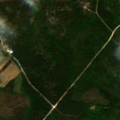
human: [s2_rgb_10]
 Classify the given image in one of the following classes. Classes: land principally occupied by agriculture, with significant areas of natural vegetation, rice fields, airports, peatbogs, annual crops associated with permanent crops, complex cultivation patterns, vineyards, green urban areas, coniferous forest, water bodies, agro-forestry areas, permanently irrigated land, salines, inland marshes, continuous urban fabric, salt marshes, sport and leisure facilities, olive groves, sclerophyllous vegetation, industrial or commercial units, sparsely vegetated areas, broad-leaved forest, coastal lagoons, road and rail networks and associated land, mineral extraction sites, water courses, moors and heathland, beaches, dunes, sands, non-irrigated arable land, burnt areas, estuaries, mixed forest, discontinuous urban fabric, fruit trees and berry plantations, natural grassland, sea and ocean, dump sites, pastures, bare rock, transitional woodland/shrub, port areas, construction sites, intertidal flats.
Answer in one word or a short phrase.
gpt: land principally occupied by agriculture, with significant areas of natural vegetation, coniferous forest, mixed forest, transitional woodland/shrub